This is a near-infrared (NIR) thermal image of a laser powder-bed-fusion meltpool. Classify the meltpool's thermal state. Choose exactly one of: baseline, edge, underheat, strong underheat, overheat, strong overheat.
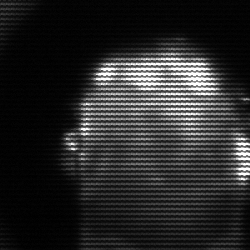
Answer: baseline